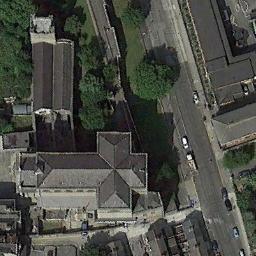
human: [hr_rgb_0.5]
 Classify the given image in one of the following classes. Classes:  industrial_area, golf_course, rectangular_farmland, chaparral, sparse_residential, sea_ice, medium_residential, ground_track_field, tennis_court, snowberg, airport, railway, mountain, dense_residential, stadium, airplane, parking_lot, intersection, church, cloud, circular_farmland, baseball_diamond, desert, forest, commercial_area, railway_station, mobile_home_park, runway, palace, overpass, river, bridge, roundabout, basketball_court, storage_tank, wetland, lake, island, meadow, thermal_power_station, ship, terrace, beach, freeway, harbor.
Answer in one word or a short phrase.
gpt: church